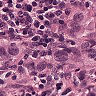
Metastatic tissue present: yes